Aerial crown-view tile of a tropical tree (Barro Colorado Island, Panama), acquired 20241014:
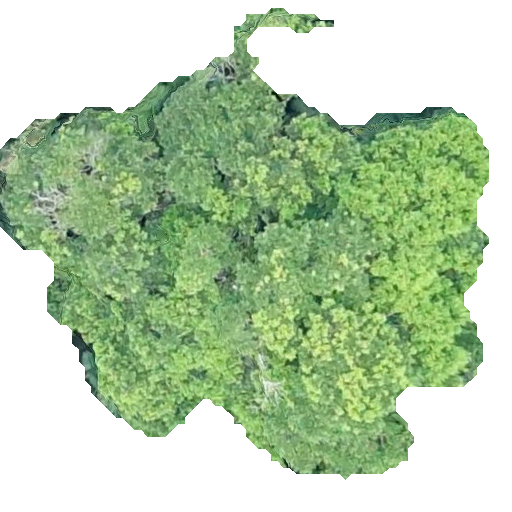
Species: Nectandra lineata
GBIF accepted scientific name: Nectandra lineata
Crown area: 225.089 m²